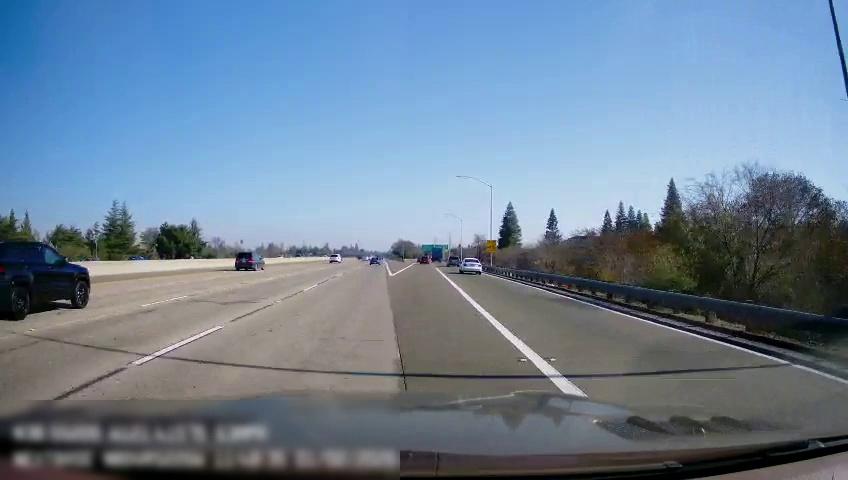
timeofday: Day
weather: Sunny
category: Drivable Space
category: Vehicles | SUV
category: Vehicles | Car
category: Vehicles | SUV
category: Vehicles | SUV
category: Vehicles | SUV
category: Vehicles | SUV
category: Vehicles | SUV
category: Vehicles | Truck
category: Lanes | Alternate Lane
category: Lanes | Alternate Lane
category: Lanes | Alternate Lane
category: Lanes | Alternate Lane
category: Lanes | Current Lane
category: Lanes | Alternate Lane
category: Traffic | Signs